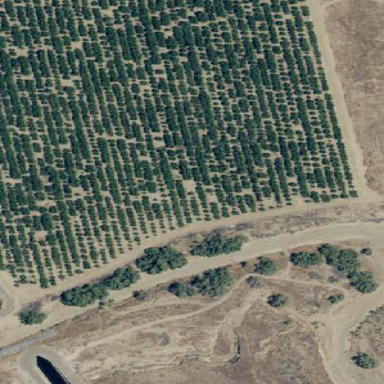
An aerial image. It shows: Almond orchard with rows of almond trees.